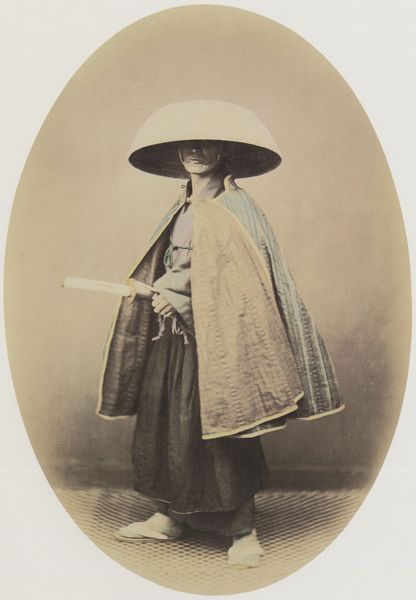
Titel: Japanischer Offizier
Künstler: Felice A. Beato
Standort: England
Institution: Privatsammlung
Schlagwörter: blau, dunkel, hand, kampf, kopf, mann, schatten, umhang, weiß, gelb, grün, ocker, finger, frau, grau, hell, hut, kleid, licht, mund, nase, raum, schwarz, stroh, zimmer, blick, gürtel, beige, fächer, haube, rock, bart, hemd, hose, mütze, wand, arm, arme, augen, bluse, falten, gesicht, kleidung, kragen, mensch, schüssel, stehen, hals, hände, innenraum, portrait, porträt, boden, gewand, mantel, pose, stoff, stoffe, saum, kinn, rosa, oval, kopfbedeckung, topf, füße, japan, seitlich, papier, schuhe, stab, mauer, beleuchtung, sepia, hutband, riemen, sandalen, chinesin, bauer, foto, fotografie, barfuss, medaillon, orient, orientalisch, asien, schwert, uniform, waffe, koloriert, helm, posieren, schuh, photo, rolle, tracht, chinesisch, china, pantoffel, schlappen, türkisch, kolorit, toff, mönch, schriftrolle, innenfutter, verschluß, indien, türkei, raster, matte, atellier, pistole, latschen, gelbstich, kimono, chinese, samurai, japaner, bettelmönch, asiat, flipflops, traditionel, überrock, scale, serpia, bindeverschluß, gürtels, jaoanerin, korbmatte, reishut, reispflücker, reisschüssel, vietnam, regenhut, o